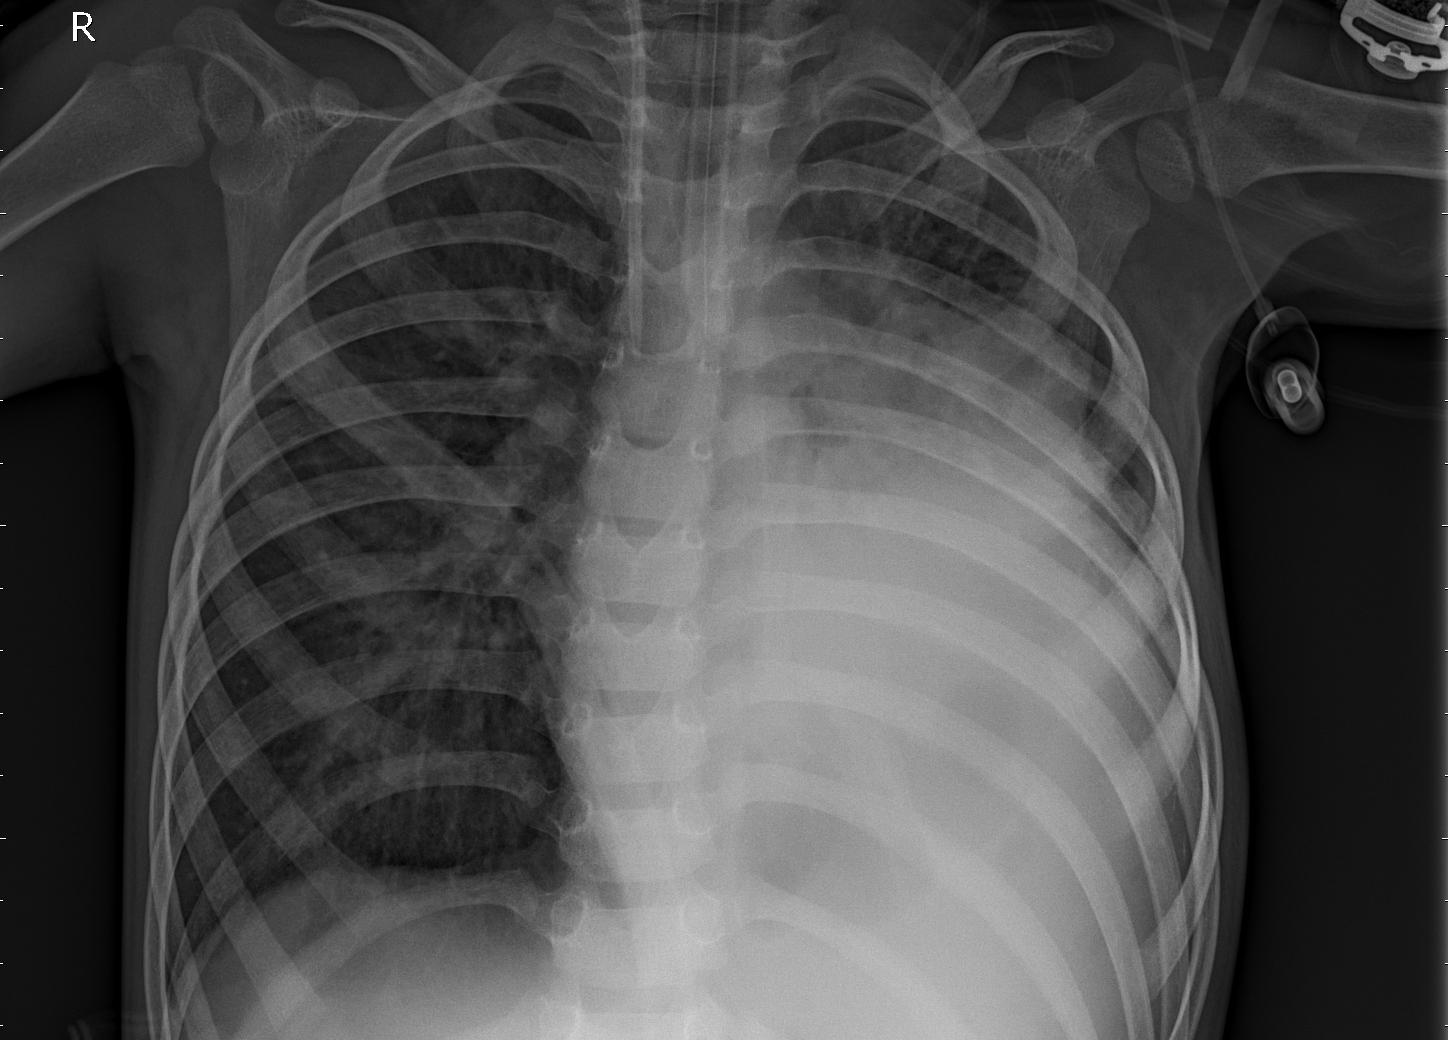
Diagnosis: PNEUMONIA